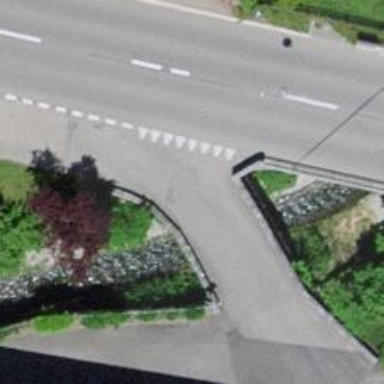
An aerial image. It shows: Residential road with bridge.